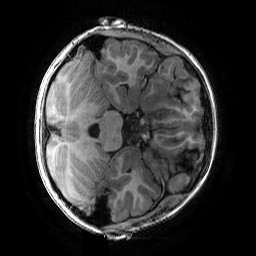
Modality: T1w
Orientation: axial
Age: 11
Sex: male
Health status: ill
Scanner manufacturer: ge
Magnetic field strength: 3 T
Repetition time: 0.007664 s
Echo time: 0.00342 s